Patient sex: M
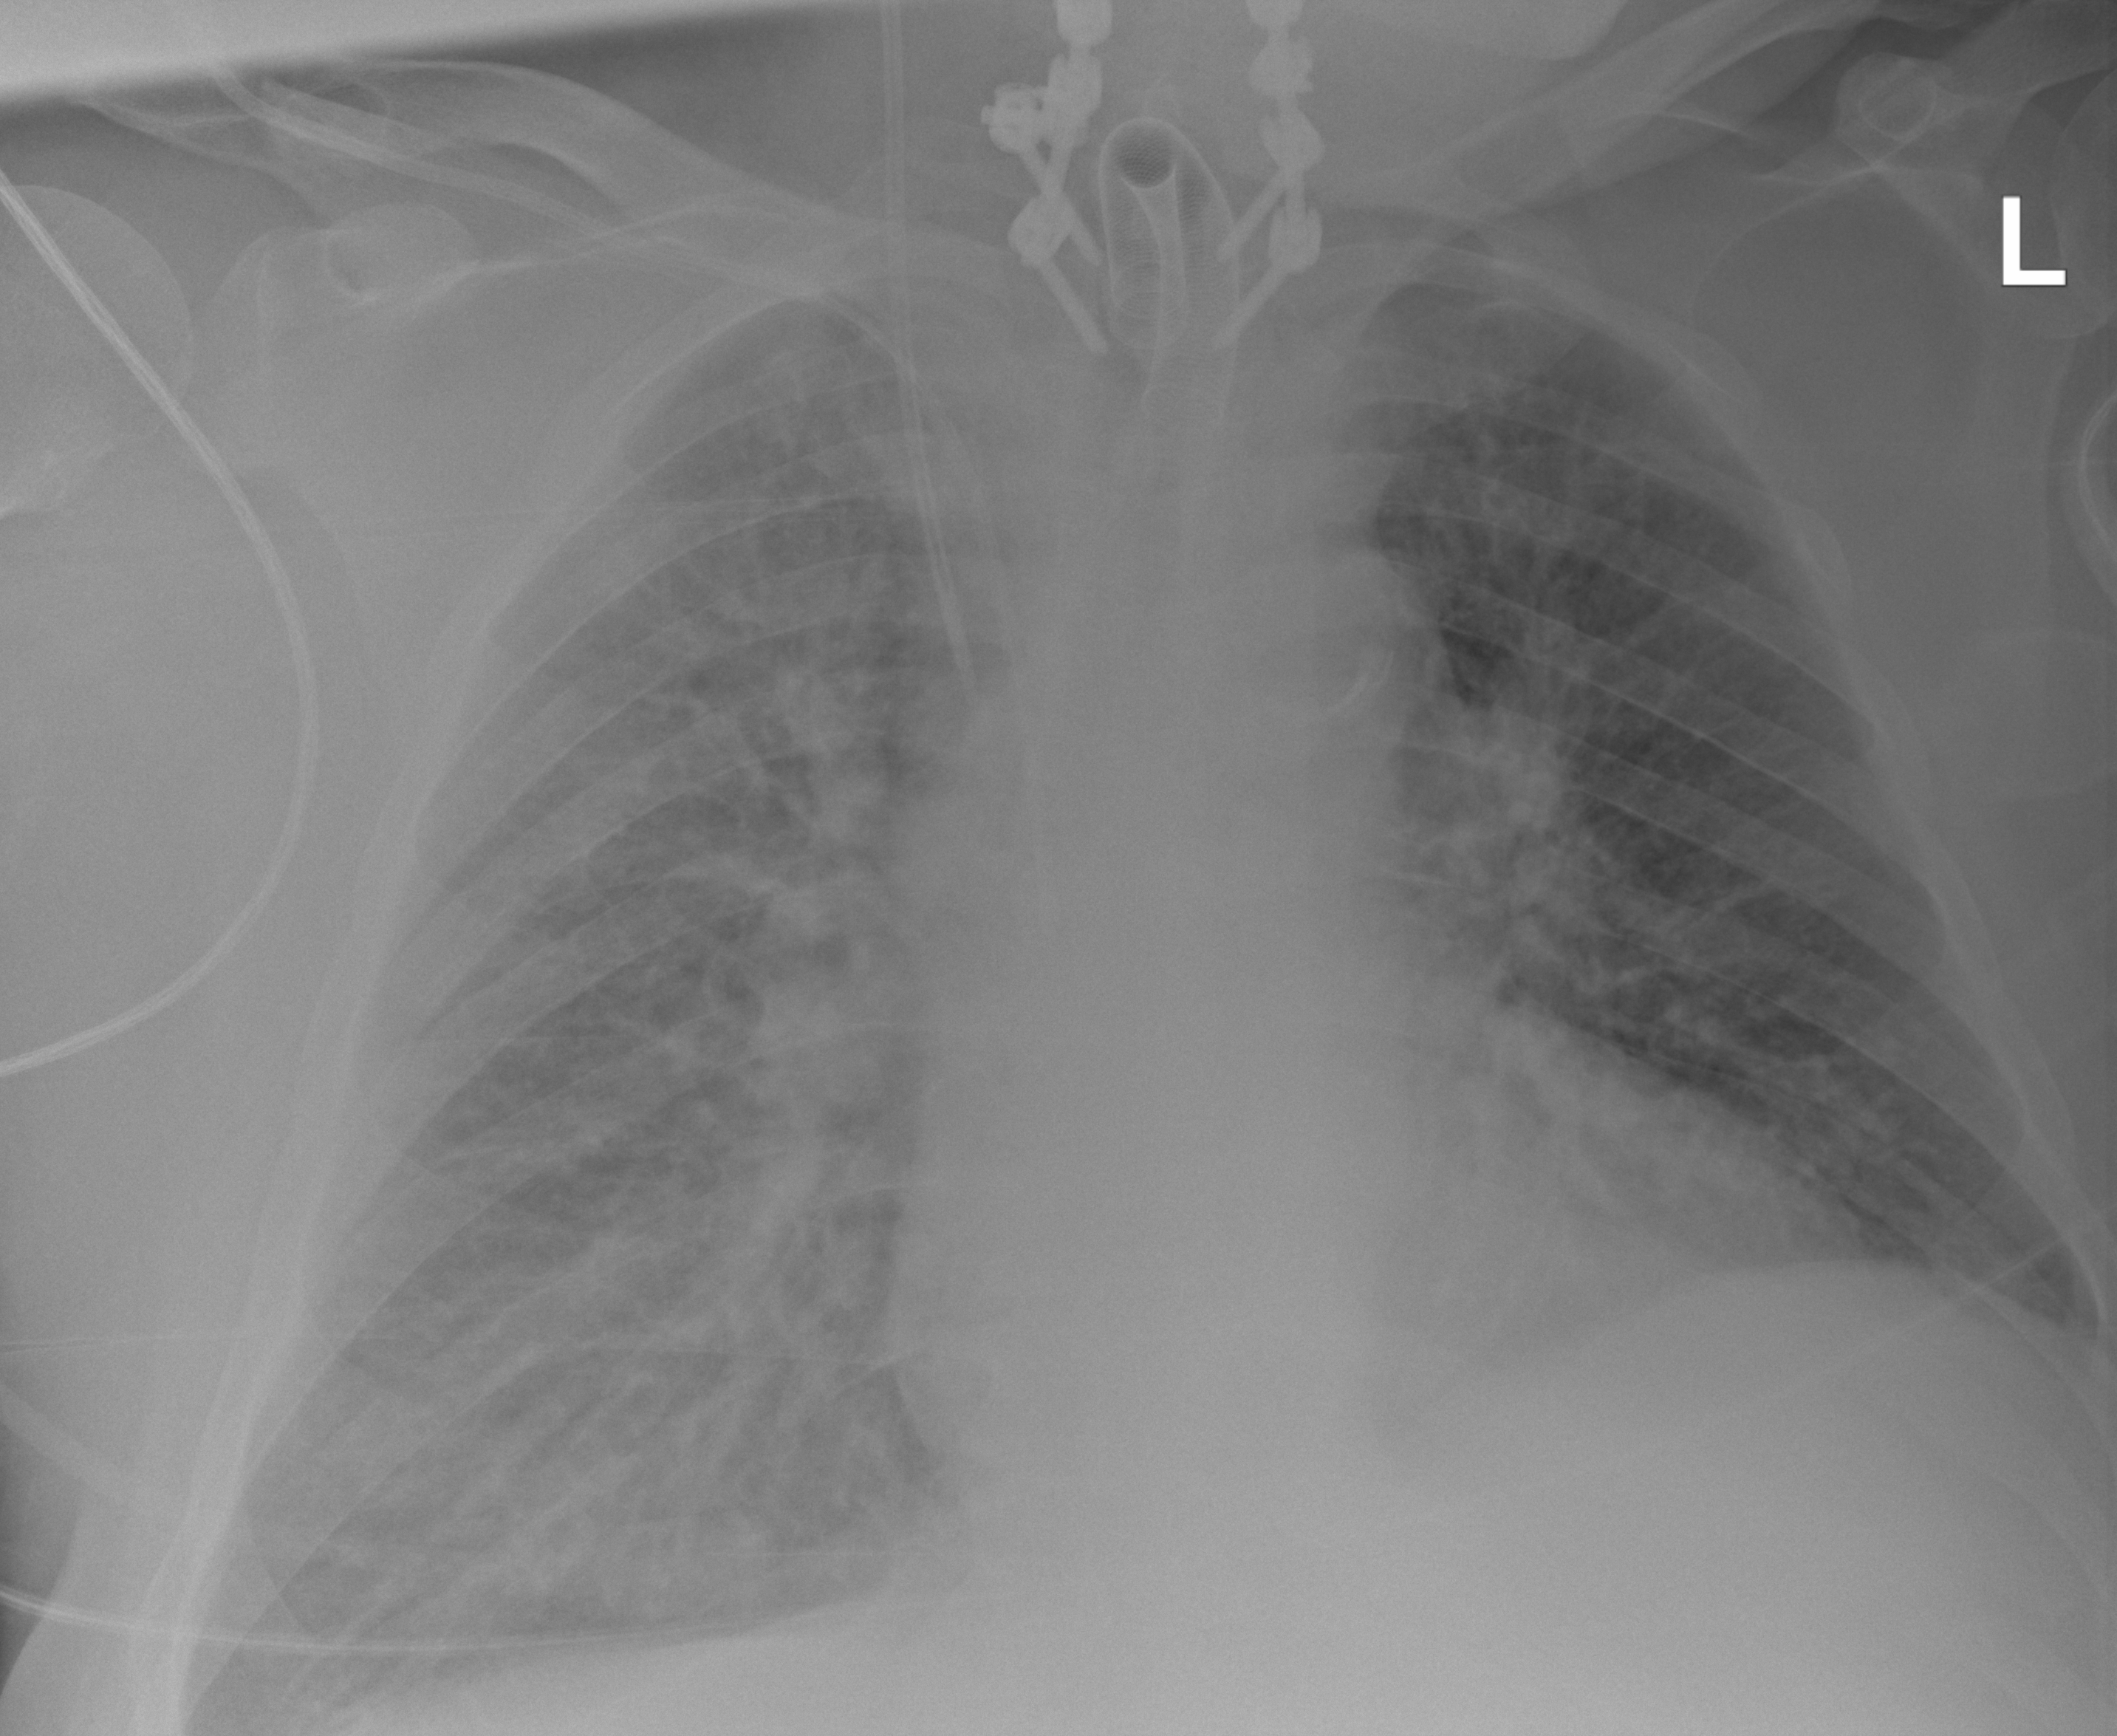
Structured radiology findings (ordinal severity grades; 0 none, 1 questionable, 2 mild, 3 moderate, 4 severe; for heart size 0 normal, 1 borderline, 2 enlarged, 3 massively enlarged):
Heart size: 2
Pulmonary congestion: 2
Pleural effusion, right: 1
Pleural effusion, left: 1
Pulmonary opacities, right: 2
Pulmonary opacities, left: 0
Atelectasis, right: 2
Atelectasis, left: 0